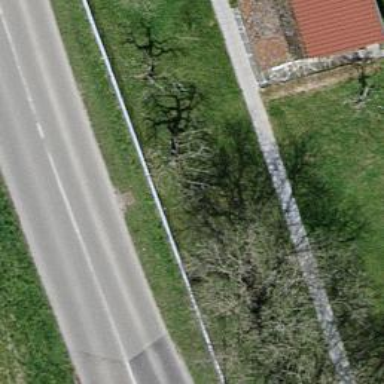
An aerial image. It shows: Tree with mixed leaves.